Question: I have a database called "products" that has a field that uses hstore called 'data'.
At the moment, in my index.html.haml, I'm just looping through products and displaying their 'data' as a hash:
'''
- @products.each do |product|
=product.data #THIS PRINTS A HASH
%hr
'''
Which, for example, could print a hash like:
'''
{"Name"=>"Example","type"=>"book", "price"=>"7.99"}
'''
I'd like to make a HTML table that could hold a dynamic number of keys and values, and print them into columns with values corresponding to keys. Here's a diagram:

Thanks for all help!
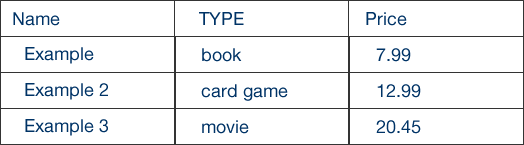
Answer: Hope this can help:
# Solution 1: based on same .data content # Deprecated
- -
'''
# headers
%tr
- @products.first.data.keys.each do |attribute_name|
%th= attribute_name
# body
- @products.each do |product|
%tr
- product.data.attributes.each do |attribute_value|
%td= attribute_value
'''
This code will render properly if each 'product.data' has the same amount of key/value pairs AND stored in the same order.
---
# Solution 2: fully dynamic (.data varying) # Recommended
- -
'''
# we gather all possible attribute's name in the data hash:
- headers = @products.map(&:data).flat_map(&:keys).uniq
%tr
# we make a table-head cell for each attribute's name:
- headers.each do |key|
%th= key
- @products.each do |product|
%tr # for each attribute's name, we display a TD cell and try to display it's value if exists
- headers.each do |key|
%td= product.data[key]
'''
Feel free to ask for details, I feel like I just gave you a piece of code without any explanation...